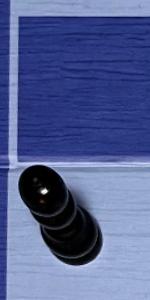
Label: Pawn_Black